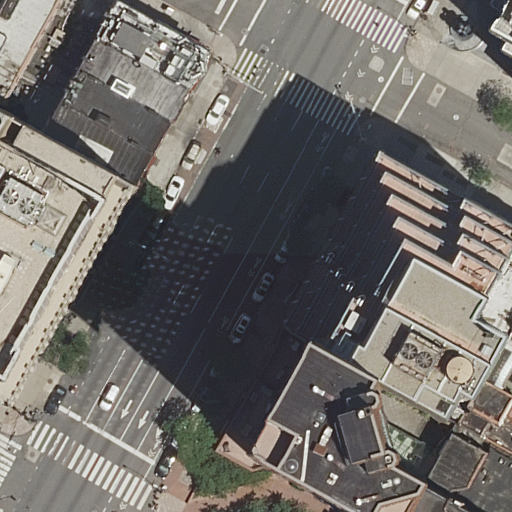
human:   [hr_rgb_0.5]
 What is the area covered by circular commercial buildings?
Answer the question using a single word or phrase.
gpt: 0m2

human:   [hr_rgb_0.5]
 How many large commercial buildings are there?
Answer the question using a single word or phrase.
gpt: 1

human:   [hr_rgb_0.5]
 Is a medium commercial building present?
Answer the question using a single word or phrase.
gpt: no

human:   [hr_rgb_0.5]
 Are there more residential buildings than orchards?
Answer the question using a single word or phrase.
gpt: yes

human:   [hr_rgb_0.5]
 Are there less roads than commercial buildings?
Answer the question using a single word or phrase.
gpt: no

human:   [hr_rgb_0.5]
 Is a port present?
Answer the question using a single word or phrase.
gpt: no

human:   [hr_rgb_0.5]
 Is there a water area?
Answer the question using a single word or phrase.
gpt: no

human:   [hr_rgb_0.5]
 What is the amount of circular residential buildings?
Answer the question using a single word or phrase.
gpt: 0

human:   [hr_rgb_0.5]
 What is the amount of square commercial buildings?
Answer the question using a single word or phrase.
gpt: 0

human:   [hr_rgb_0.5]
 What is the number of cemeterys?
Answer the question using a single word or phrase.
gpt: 0

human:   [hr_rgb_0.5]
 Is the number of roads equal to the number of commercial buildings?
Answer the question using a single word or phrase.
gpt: no

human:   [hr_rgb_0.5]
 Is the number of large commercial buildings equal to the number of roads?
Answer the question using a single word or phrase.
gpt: no

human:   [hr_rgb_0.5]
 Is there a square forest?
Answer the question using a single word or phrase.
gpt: no

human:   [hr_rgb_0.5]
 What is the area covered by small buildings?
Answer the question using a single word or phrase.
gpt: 207m2

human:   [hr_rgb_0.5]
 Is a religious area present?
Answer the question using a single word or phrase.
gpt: no

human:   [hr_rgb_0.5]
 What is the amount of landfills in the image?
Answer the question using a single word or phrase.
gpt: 0

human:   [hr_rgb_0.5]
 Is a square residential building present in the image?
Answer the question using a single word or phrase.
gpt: no

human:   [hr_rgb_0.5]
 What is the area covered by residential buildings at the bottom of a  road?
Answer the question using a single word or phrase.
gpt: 2963m2

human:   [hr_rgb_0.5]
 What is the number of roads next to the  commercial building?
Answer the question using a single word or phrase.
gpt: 5

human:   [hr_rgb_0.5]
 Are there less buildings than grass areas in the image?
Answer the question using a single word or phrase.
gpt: no

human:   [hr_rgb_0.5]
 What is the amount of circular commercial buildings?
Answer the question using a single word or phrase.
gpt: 0

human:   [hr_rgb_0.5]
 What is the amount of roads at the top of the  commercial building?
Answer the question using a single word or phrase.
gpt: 2

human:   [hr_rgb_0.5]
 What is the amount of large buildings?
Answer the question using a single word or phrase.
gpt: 3

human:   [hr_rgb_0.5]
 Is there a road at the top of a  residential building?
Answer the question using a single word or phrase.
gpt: yes

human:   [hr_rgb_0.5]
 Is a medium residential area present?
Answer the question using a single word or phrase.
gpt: no

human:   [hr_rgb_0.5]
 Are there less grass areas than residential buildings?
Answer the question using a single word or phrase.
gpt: yes

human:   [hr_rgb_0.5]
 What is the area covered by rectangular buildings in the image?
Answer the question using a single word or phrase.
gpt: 1017m2

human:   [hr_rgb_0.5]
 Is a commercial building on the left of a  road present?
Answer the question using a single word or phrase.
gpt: yes

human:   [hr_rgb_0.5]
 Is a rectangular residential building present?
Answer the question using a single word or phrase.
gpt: yes

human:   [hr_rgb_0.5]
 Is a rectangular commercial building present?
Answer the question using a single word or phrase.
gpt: no

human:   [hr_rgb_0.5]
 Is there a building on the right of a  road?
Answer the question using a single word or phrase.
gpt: yes

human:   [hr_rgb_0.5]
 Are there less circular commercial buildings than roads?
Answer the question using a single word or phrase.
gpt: yes

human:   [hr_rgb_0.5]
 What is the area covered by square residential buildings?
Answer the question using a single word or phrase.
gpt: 0m2

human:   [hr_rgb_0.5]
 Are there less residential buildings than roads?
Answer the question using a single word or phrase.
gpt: no

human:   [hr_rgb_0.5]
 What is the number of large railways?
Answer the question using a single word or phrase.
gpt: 0

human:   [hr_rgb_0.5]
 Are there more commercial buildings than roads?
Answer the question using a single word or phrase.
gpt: no